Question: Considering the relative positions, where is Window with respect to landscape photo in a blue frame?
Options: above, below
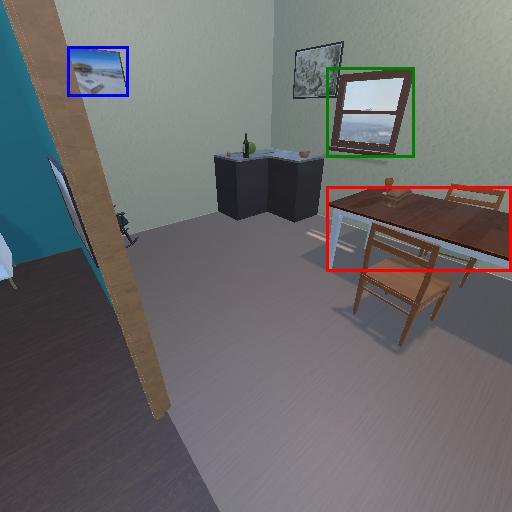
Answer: above